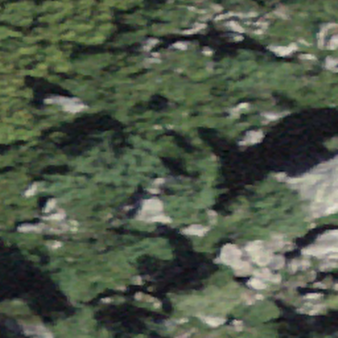
Label: bouldering_area